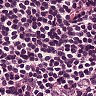
Metastatic tissue present: no